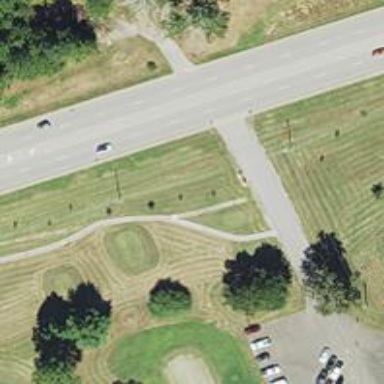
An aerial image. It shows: Pathway for golfing.